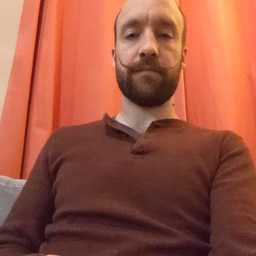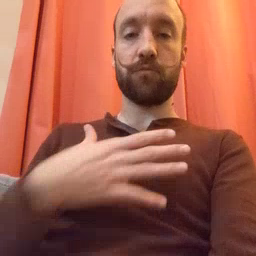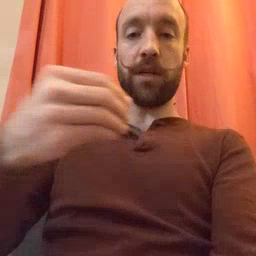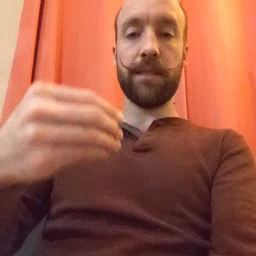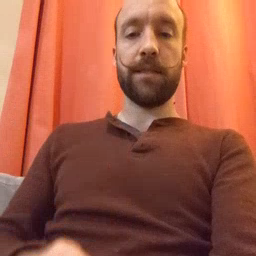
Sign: white